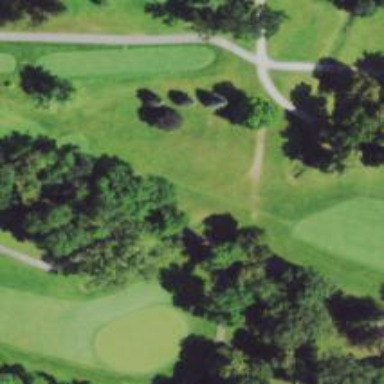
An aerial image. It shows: Path bridge with view of golf course.